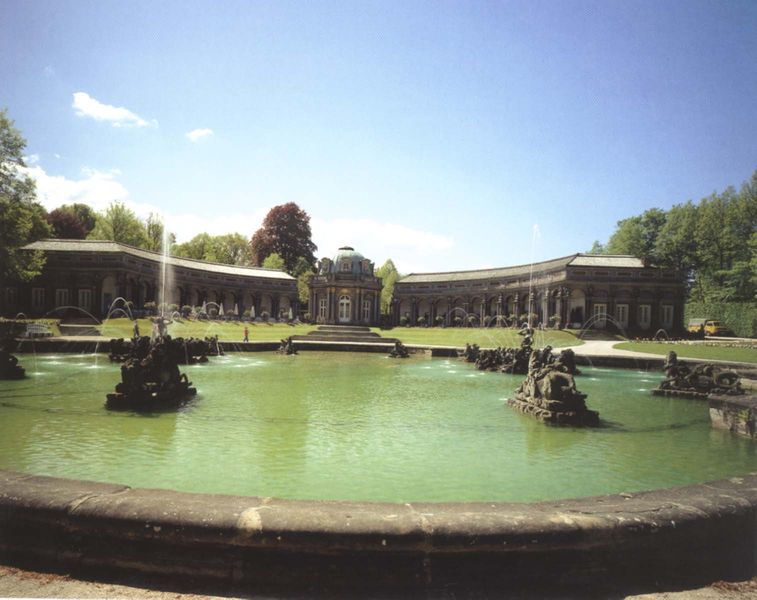
Titel: Eremitage, Altes Schloss Bayreuth
Künstler: Johann David Räntz
Standort: Bayreuth, Eremitage, Altes Schloss (EU - D - B)
Schlagwörter: himmel, wasser, bäume, fenster, tür, park, schloss, stein, brunnen, garten, springbrunnen, perspektive, hecke, kuppel, treppe, ornamente, stufen, foto, palast, becken, statuen, zentral, fontäne, pavillon